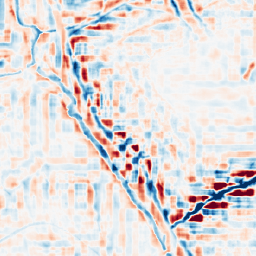
Category: wavelet
Decomposition family: wavelet_reverse_biorthogonal
Decomposition parameters: wavelet: rbio3.5
level: 4
Upsampling method: linear_exact
Upsampling parameters: scale: 2
Upsampling scale: 2